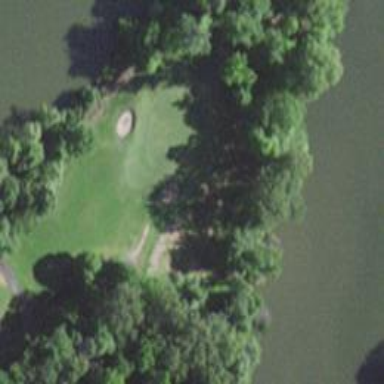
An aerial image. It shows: View of golf hole.